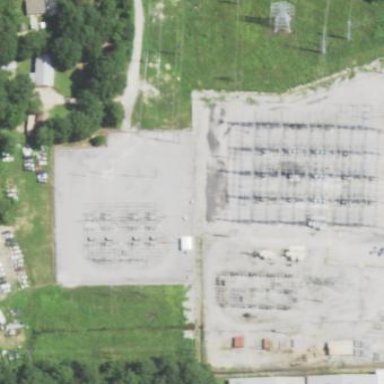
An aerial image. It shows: Power substation with fence around it. The substation is used for switching.